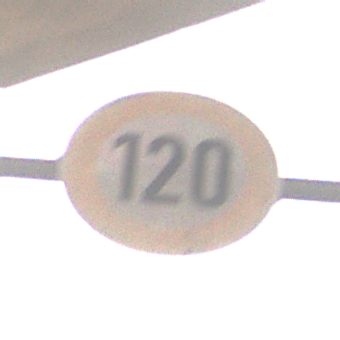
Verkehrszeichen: Geschwindigkeit120
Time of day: SunriseSunset
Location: Roofed (Suburban)
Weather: Clear
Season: NotSpecified
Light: Natural